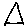
Label: triangle